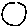
Label: circle